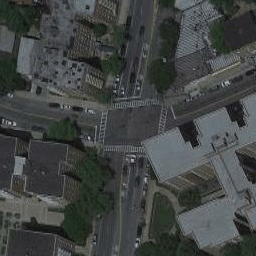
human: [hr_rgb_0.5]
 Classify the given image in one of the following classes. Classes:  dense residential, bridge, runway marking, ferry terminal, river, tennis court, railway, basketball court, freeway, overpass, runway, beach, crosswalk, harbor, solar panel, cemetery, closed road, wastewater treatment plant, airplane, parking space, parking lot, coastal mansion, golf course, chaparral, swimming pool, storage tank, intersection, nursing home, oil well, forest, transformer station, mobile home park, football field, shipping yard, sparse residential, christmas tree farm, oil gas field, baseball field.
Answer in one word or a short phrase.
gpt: intersection